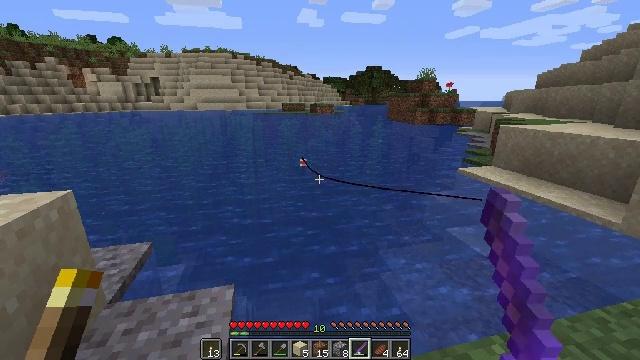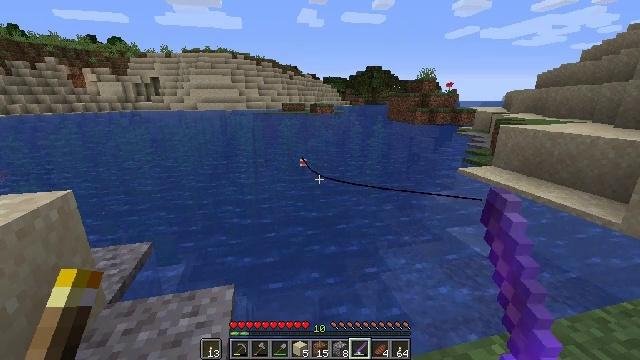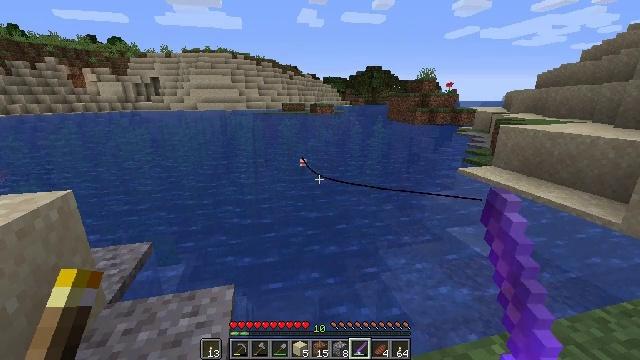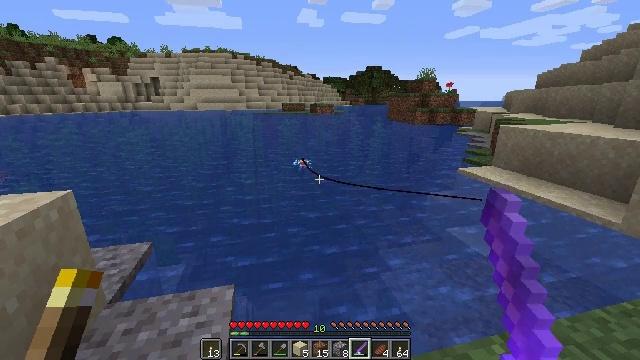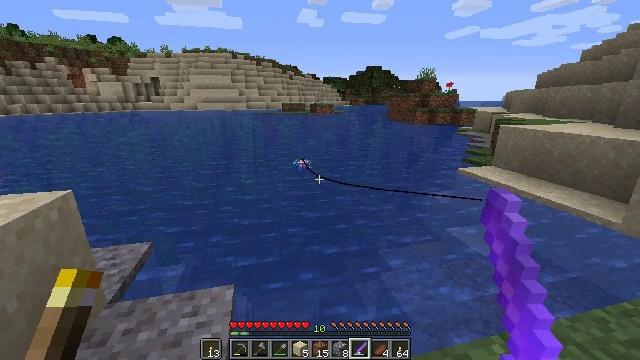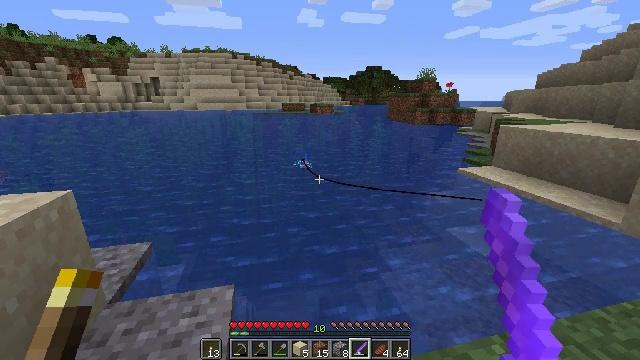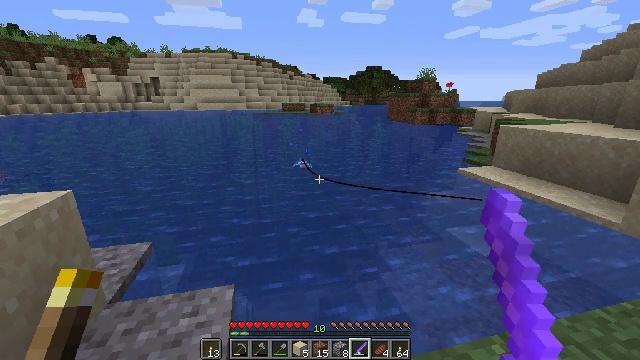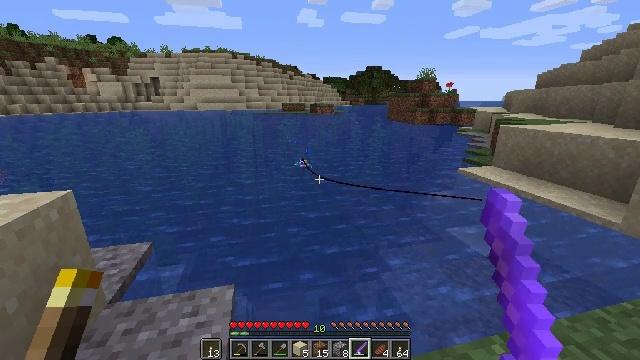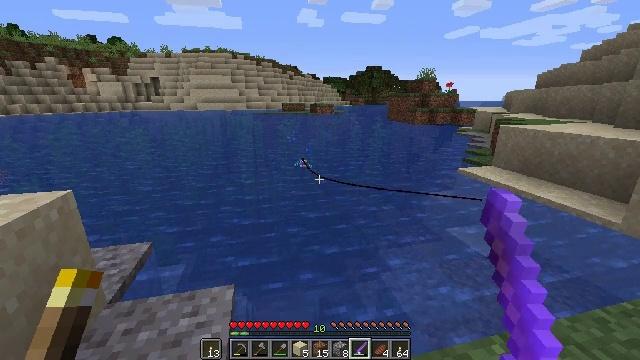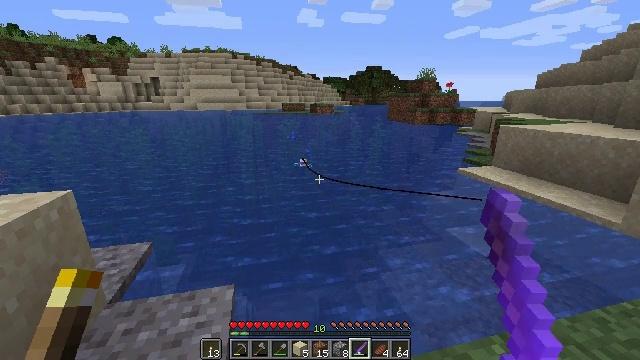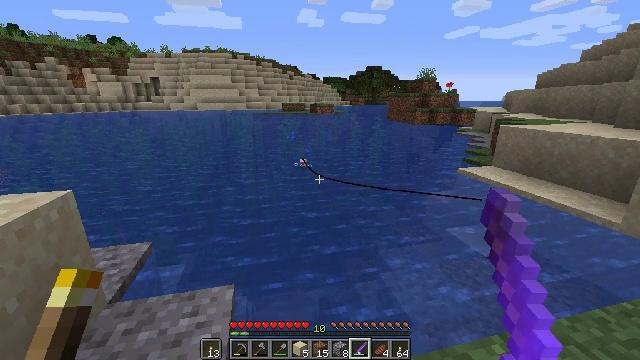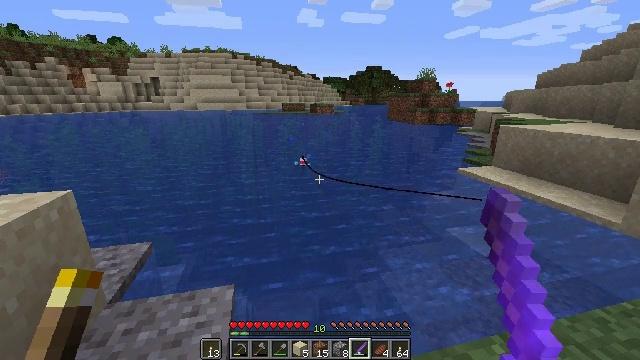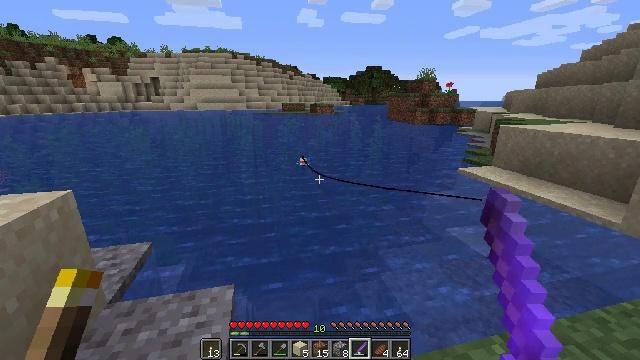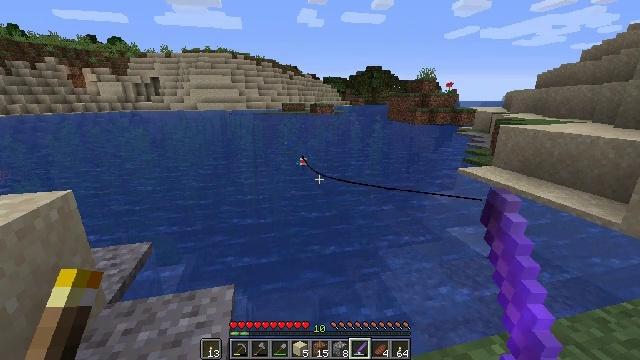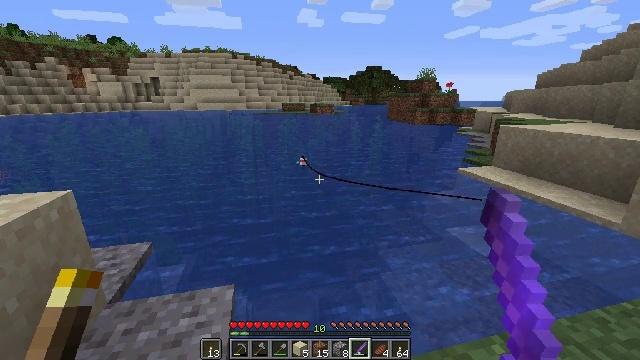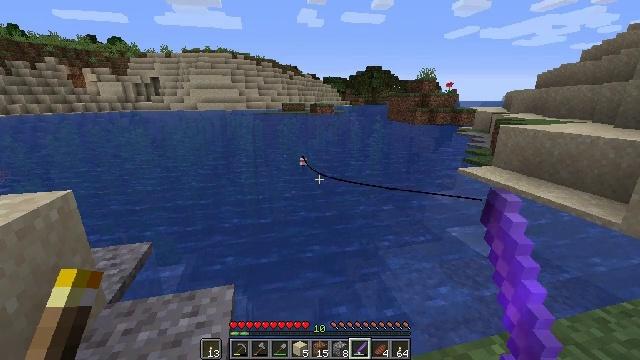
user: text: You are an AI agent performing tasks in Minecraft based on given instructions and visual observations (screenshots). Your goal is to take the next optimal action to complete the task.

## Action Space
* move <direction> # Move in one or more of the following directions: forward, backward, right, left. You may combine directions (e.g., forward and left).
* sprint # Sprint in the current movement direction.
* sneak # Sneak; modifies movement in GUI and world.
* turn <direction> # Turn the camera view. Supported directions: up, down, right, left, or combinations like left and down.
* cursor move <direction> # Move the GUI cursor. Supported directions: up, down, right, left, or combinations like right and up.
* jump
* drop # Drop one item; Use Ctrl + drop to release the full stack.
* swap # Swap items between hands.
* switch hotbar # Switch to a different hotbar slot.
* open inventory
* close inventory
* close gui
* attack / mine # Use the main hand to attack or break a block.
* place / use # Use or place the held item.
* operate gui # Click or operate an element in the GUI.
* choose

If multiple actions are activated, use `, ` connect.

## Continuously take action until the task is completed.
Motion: motion action
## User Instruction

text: Remove a cracked stone bricks from the inventory.
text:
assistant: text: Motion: no_op
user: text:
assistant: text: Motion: no_op
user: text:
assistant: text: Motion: no_op
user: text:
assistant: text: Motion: no_op
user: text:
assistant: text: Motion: no_op
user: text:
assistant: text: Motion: no_op
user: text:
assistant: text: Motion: no_op
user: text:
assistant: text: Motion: no_op
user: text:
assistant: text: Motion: no_op
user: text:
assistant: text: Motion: no_op
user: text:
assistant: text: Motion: no_op
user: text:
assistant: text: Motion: no_op
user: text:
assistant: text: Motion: no_op
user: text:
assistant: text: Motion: no_op
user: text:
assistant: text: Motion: no_op
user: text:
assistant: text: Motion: no_op
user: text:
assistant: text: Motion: no_op
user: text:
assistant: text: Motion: use / place
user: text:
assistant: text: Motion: turn left and down, use / place
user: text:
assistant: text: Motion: use / place
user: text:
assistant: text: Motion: use / place
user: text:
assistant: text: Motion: no_op
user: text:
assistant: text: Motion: no_op
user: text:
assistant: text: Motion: no_op
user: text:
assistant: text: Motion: no_op
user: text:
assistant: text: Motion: no_op
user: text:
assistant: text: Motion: no_op
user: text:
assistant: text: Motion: no_op
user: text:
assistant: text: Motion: no_op
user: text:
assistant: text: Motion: no_op